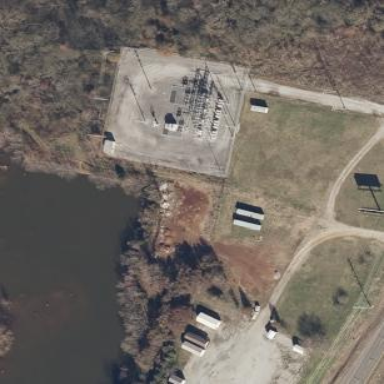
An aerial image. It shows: Distribution level power substation surrounded by fence.